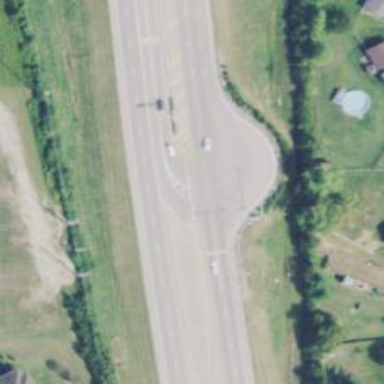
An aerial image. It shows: Solid stop line on the road marking.